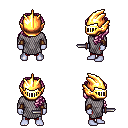
a pixel art fantasy rpg character, male body template, dark elf, purple skin, chain mail, red pants, pink princess hairstyle, gold helm, leather bracers, dagger, four views (front, back, left, right), 2x2 character sprite sheet, small pixel art, hard edges, no anti-aliasing